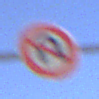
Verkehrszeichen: VerbotWenden
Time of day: MorningAfternoon
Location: Outdoor (Nature)
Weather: Clear
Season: NotSpecified
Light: Natural